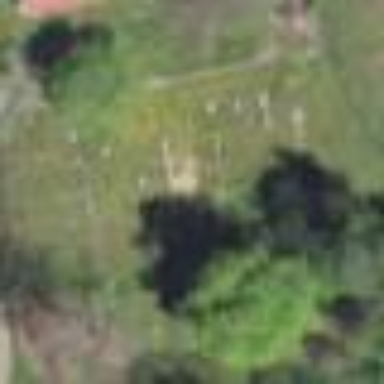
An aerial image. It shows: Grave yard.